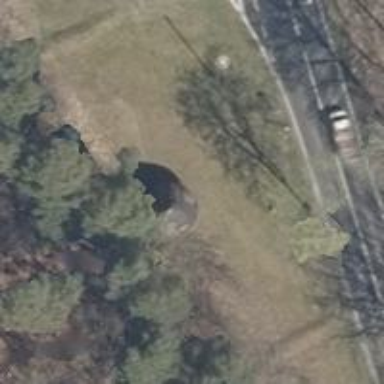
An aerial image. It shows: Shelter.